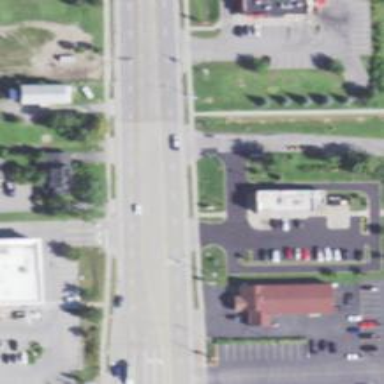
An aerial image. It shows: Secondary road with separate sidewalks.